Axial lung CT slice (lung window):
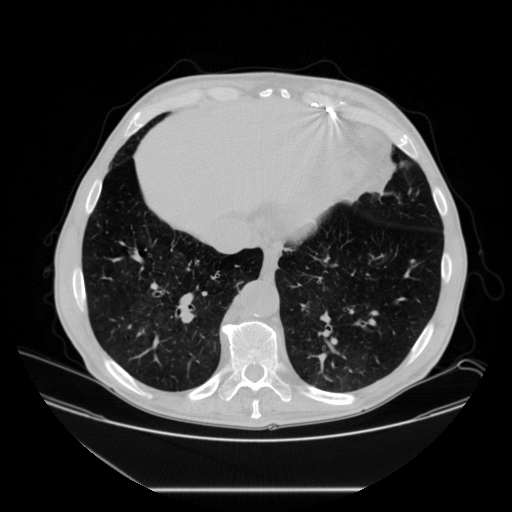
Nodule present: no